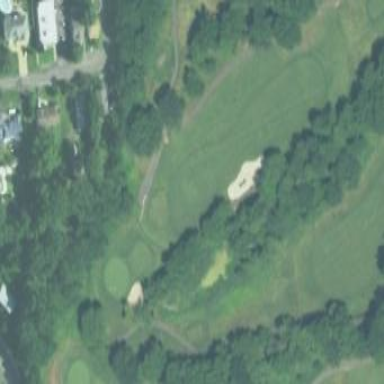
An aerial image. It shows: Green golf area with grass land use.